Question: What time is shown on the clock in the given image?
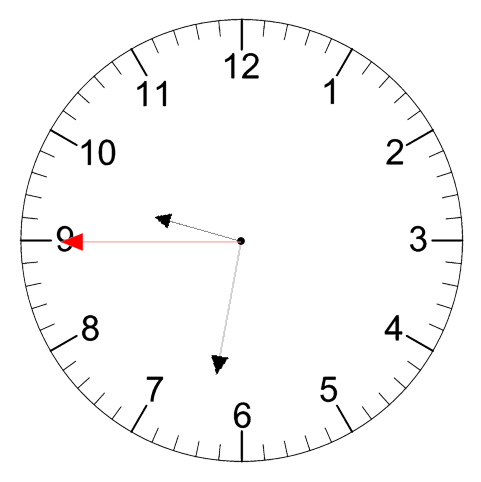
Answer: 09:31:45